Question: Suppose that based on my <URL>
I have equalized the histogram of an image now the question is how to apply this new equalized histogram on the image?
I mean what is the algorithm to get the new image from the new equalized histogram?
I have seen <URL>
It is evident that the last for loops, shown in this photo, are for applying the equalized histogram on the image matrix.

But I don't understand the algorithm used.
Again note that it's a college assignment and I'm not permitted to use built-in functions available in the image processing toolbox.
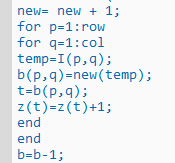
Answer: Well I found the algorithm for applying the new equalized histogram on the image matrix <URL>.
The specific part of this web page that helped me is shown in this picture:

And the codes that I wrote for implementing this algorithm are in <URL>
Note that lines 22 to 24 in the file "HistogramEqualization" implement the algorithm above for a gray scale image. And the code for an RGB one is the same except that it should be repeated for each color channel.